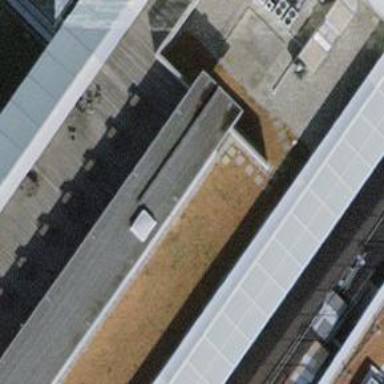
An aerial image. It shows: Office building.